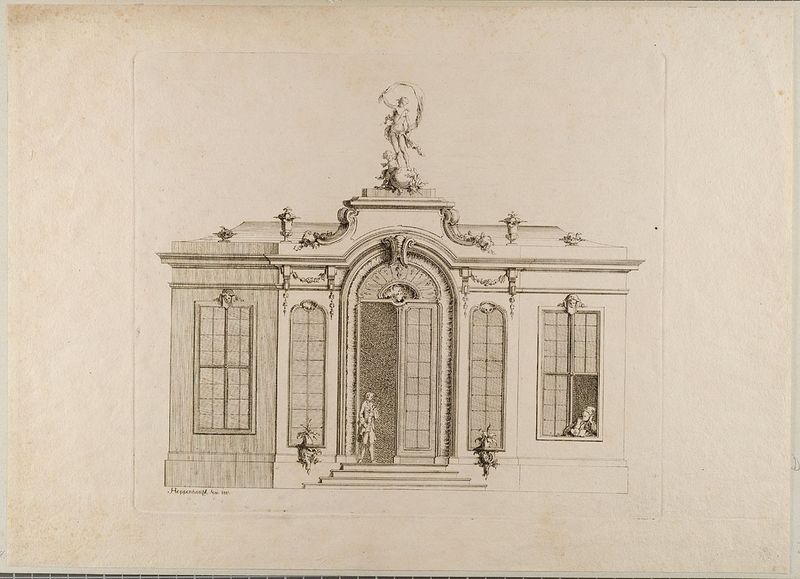
Titel: Pavillon, Blatt aus einer Folge von Fassaden von Wohn- und Gartenhäusern
Künstler: Johann Michael Hoppenhaupt
Standort: Hamburg
Institution: Museum für Kunst und Gewerbe Hamburg
Schlagwörter: fenster, tür, zeichnung, gebäude, figur, rokoko, skulptur, statue, papier, zuschauer, sprossenfenster, grafik, graphik, rundbogen, ornamente, stufen, plastik, abbild, fotografie, photographie, druckgraphik, druckgrafik, radierung, girlanden, harmonisch, venus, orangerie, cupido, rocaille, gartenhaus, skitze, gartenlaube, gartenpavillon, haltungen, stellungen, stuk, bildhauerkunst, style, reproduktionen, stehender mann, blumengewinde, geöffnetes fenster, druckerzeugnisse, architekturdarstellungen, muschelwerk, fassadendekorationen, ornamentstich, vorlageblätter